Interaction volume radius: 10 \u00c5
Interaction volume height: 30 \u00c5
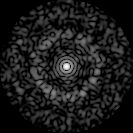
Disorder parameter: 0.826